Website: lowes
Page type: payment
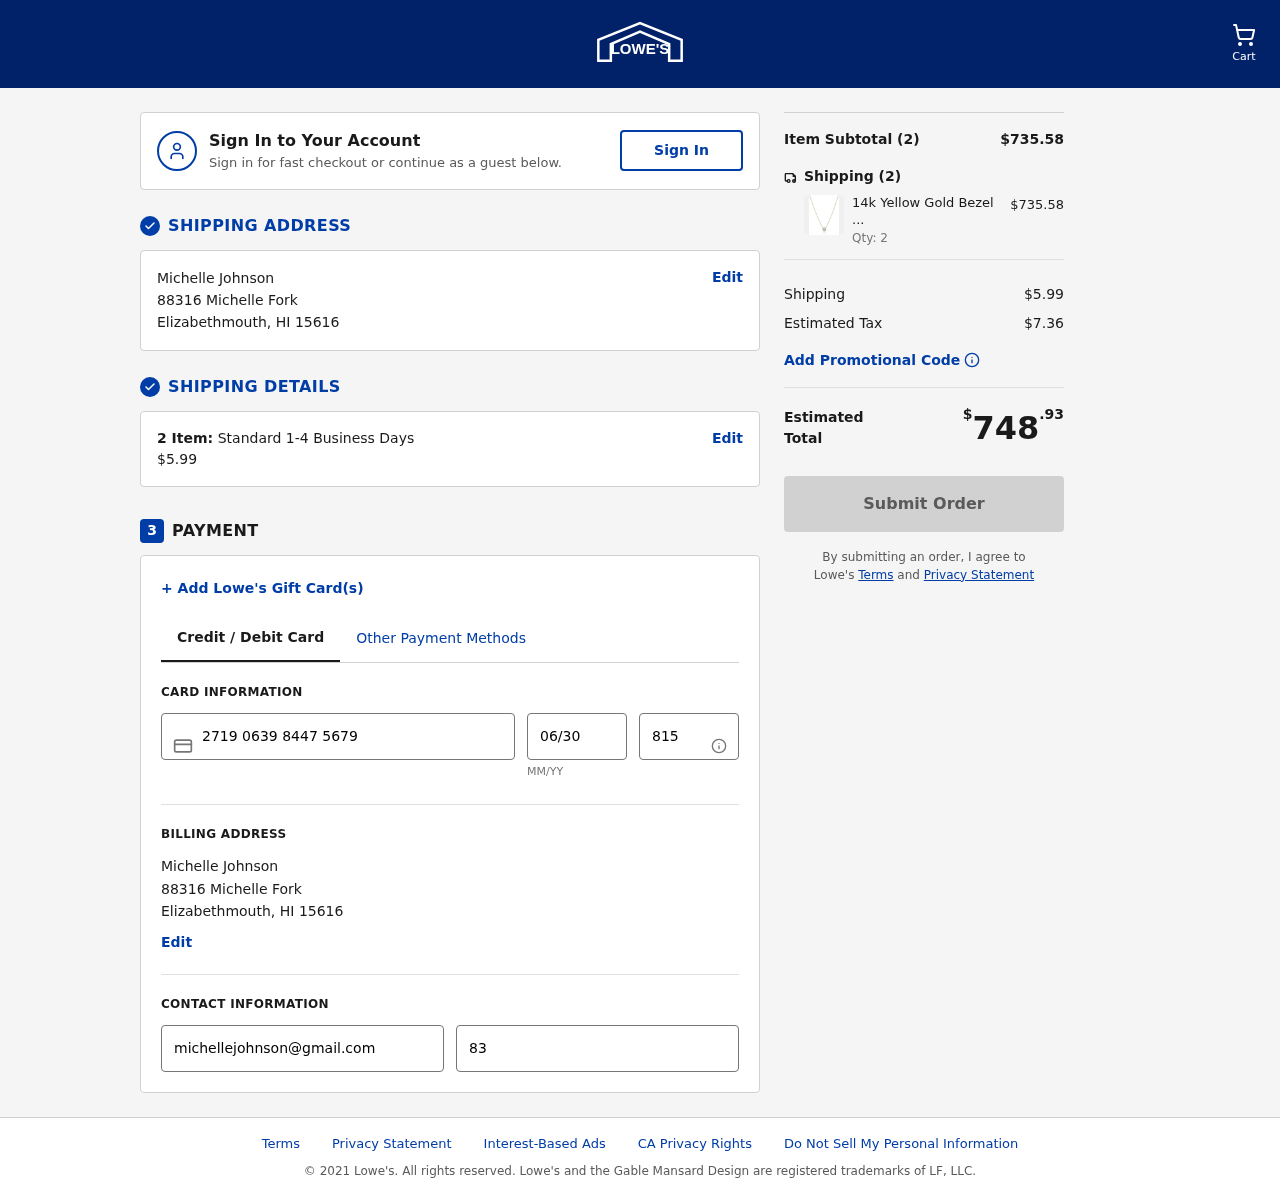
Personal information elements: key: PII_CARD_CVV
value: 815
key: PII_CARD_EXPIRY
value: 06/30
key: PII_CARD_NUMBER
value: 2719 0639 8447 5679
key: PII_CITY
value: Elizabethmouth
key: PII_EMAIL
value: michellejohnson@gmail.com
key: PII_FULLNAME
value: Michelle Johnson
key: PII_PHONE
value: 8362641591
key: PII_POSTCODE
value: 15616
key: PII_STATE_ABBR
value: HI
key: PII_STREET
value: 88316 Michelle Fork
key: PII_FULLNAME2
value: Michelle Johnson
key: PII_STREET2
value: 88316 Michelle Fork
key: PII_CITY2
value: Elizabethmouth
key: PII_STATE_ABBR2
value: HI
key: PII_POSTCODE2
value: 15616
Product elements: key: PRODUCT1_NAME
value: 14k Yellow Gold Bezel Set Solitaire Adjustable Pendant Necklace (1/2cttw, J-K Color, I1-I2 Clarity),
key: PRODUCT1_PRICE
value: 367.79
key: PRODUCT1_QUANTITY
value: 2
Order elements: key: ORDER_NUM_ITEMS
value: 2
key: ORDER_SHIPPING_COST
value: $5.99
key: ORDER_NUM_ITEMS2
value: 2
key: ORDER_SUBTOTAL
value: $735.58
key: ORDER_NUM_ITEMS3
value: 2
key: ORDER_SHIPPING_COST2
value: $5.99
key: ORDER_TAX
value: $7.36
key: ORDER_TOTAL
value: $748.93